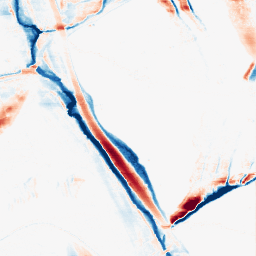
Category: morphological
Decomposition family: morphological_ellipse
Decomposition parameters: operation: average
width: 5
height: 30
Upsampling method: sinc_blackman
Upsampling parameters: scale: 2
kernel_size: 16
Upsampling scale: 2